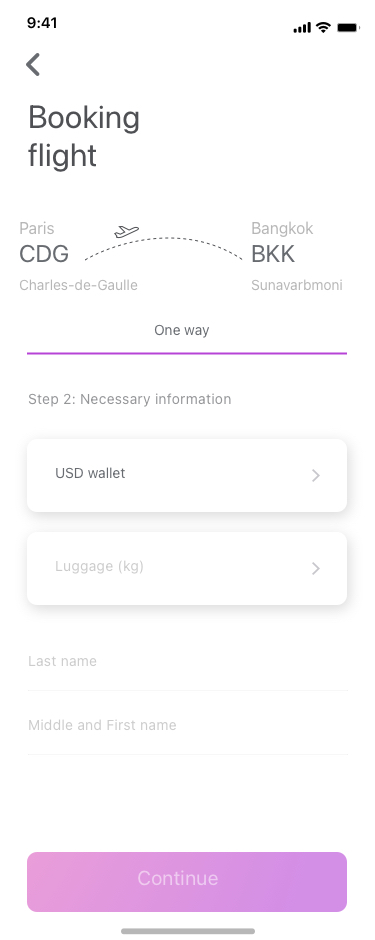
Text in this UI design:
Luggage (kg)
One way
USD wallet
Last name
Middle and First name
Continue
Step 2: Necessary information
Booking
flight
Paris
CDG
Charles-de-Gaulle
Bangkok
BKK
Sunavarbmoni